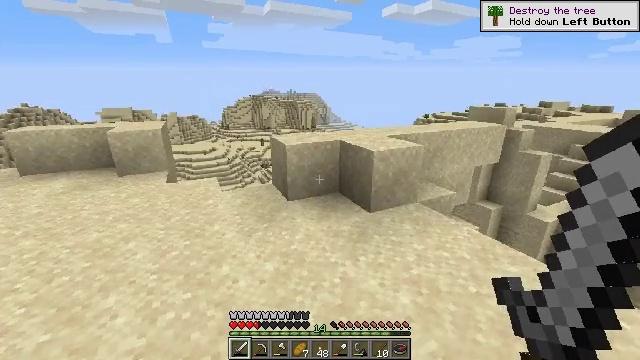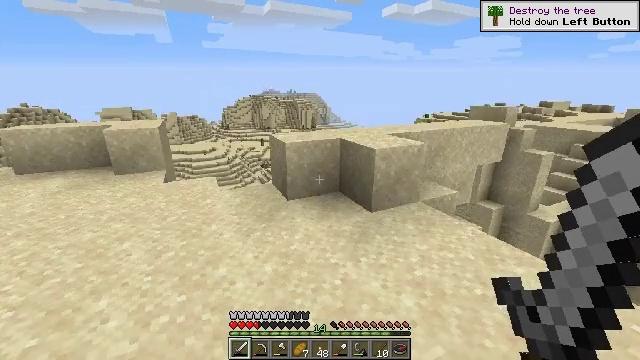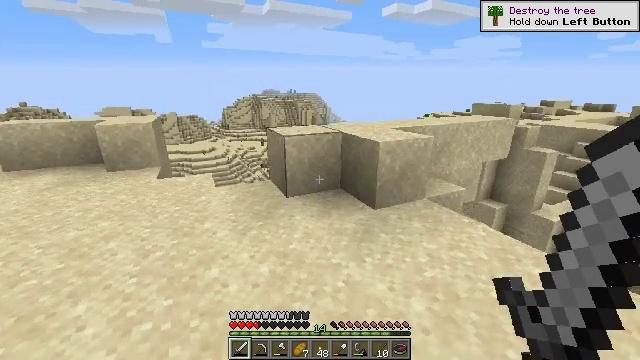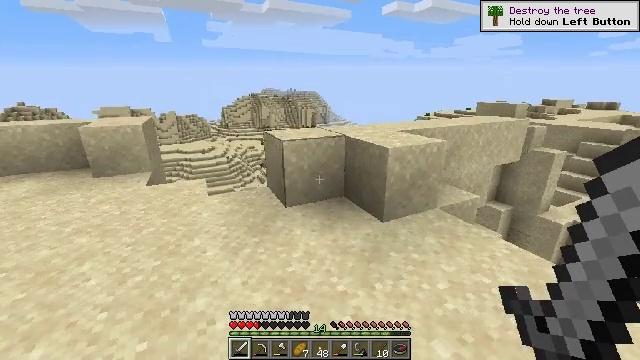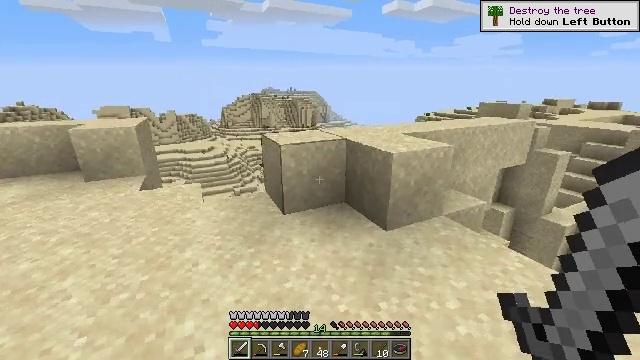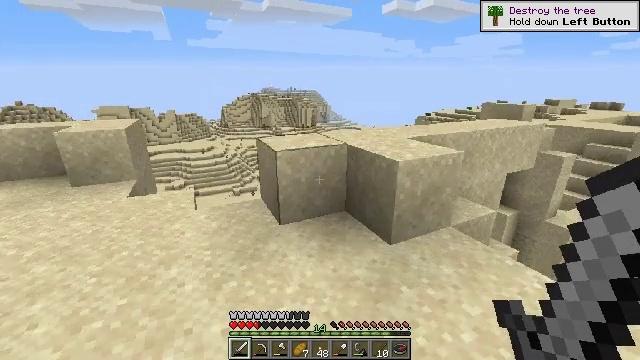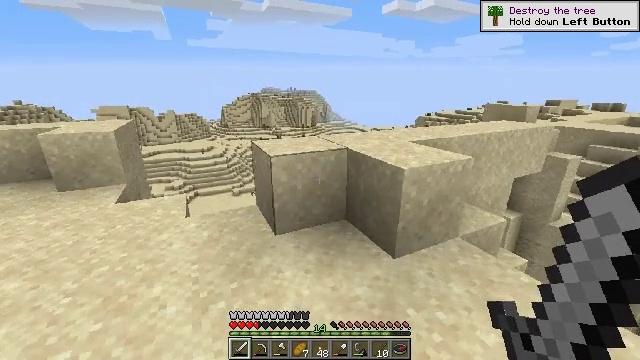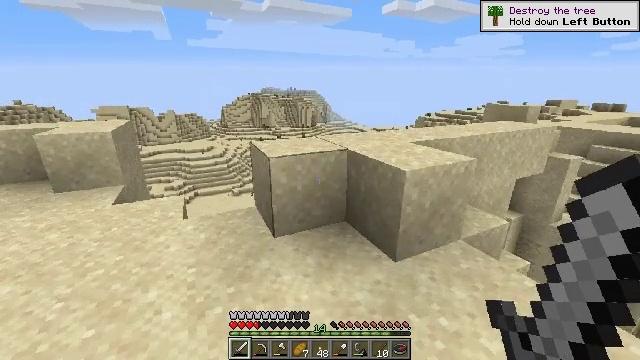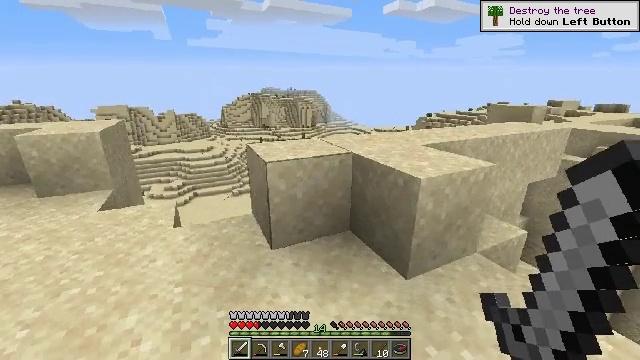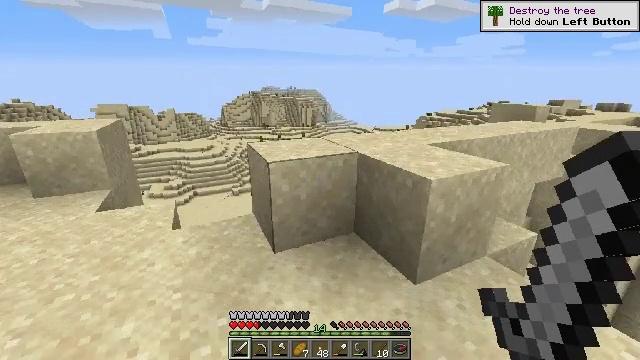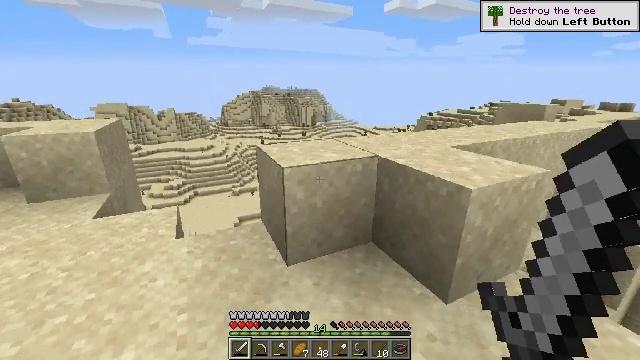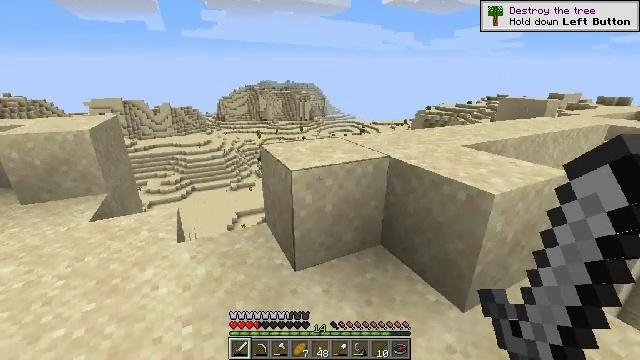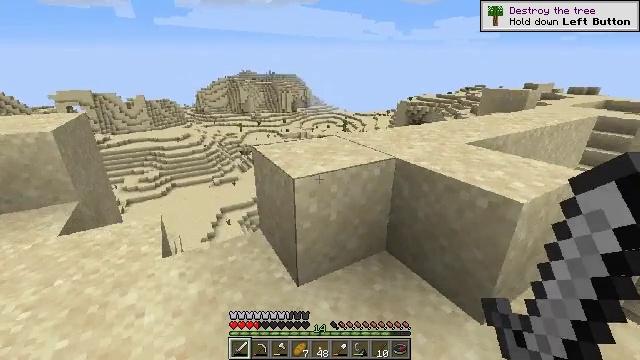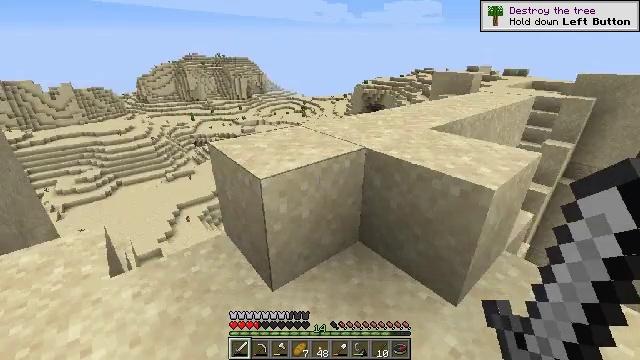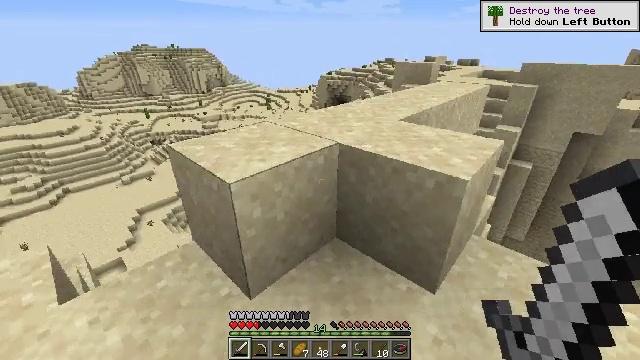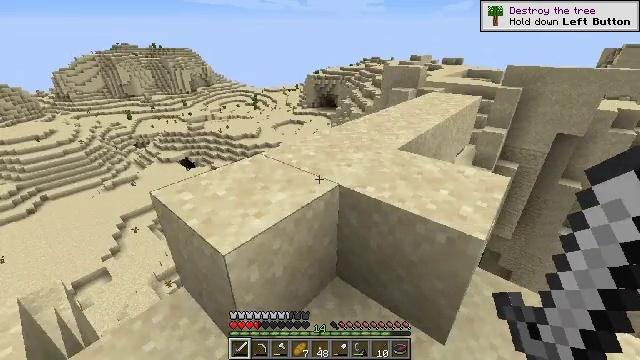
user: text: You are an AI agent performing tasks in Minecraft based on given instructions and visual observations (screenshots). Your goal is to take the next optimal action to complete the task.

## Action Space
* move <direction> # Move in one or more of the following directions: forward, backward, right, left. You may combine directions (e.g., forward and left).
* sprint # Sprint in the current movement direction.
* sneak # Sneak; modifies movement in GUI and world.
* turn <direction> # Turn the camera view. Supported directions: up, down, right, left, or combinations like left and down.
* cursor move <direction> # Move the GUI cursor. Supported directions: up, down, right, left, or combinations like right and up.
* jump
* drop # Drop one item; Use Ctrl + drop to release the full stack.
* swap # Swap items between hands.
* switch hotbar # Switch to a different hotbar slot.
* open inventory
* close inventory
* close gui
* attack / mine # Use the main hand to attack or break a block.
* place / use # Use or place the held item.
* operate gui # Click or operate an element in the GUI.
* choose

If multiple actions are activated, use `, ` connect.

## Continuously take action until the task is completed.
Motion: motion action
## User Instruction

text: Harvest the dead bush.
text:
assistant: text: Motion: move forward
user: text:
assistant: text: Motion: move forward
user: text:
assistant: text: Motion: move forward
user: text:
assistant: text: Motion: move forward
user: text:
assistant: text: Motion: move forward
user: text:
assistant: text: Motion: move forward
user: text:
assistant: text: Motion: move forward
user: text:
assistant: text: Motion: move forward and move left
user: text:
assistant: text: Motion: move forward and move left
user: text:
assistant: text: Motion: move forward and move left
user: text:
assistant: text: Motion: move forward and move left, turn down
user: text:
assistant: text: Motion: move forward, turn right and down
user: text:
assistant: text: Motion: move forward, turn right and down
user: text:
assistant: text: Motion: move forward, turn right and down
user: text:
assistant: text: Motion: move forward, turn right, jump
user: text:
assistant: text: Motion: move forward, jump
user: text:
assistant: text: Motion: move forward, jump
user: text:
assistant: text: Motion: move forward, jump
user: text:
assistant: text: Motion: move forward, jump
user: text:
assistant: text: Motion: move forward
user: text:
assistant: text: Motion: move forward
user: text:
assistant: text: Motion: move forward
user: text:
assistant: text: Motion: move forward
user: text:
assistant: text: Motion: move forward
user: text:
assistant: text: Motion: move forward, turn right
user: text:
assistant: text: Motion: move forward, turn right and down
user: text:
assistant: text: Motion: move forward, turn right and down
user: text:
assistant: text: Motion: move forward, turn right and down
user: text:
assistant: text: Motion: turn right
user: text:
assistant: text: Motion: no_op